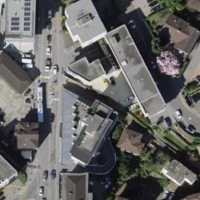
EUNIS habitat code: 54
Species observed at this site:
Erigeron karvinskianus